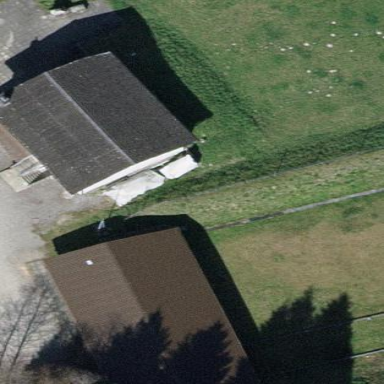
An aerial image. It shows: Shooting cabin.